Interaction volume radius: 5 \u00c5
Interaction volume height: 20 \u00c5
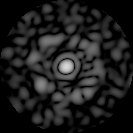
Disorder parameter: 0.8345